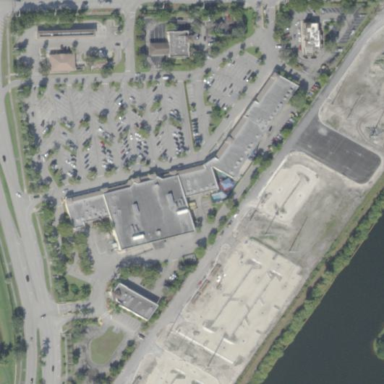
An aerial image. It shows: Retail area.